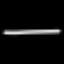
Label: line